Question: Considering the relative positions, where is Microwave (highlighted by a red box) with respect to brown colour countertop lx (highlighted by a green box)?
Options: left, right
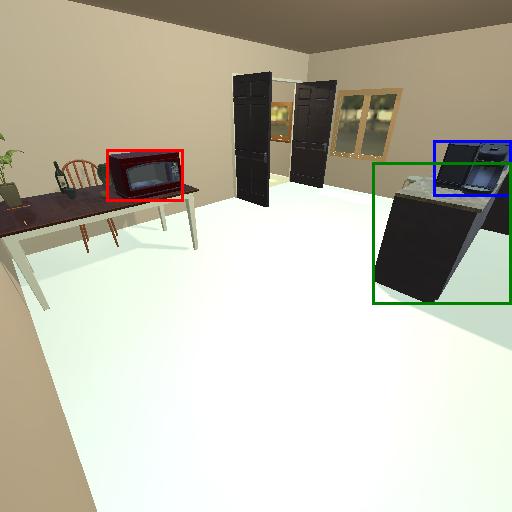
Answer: left